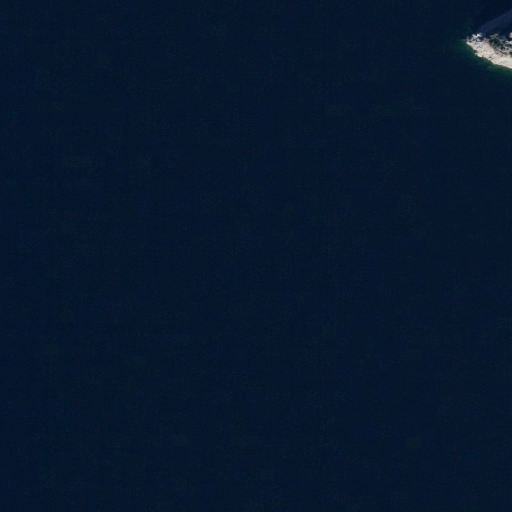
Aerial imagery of valley in Utah named Jarvies Canyon containing open water and shrub